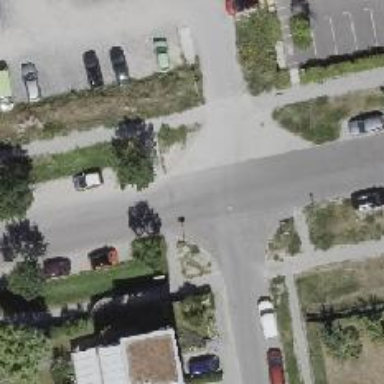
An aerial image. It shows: Uncontrolled crossing on footway.